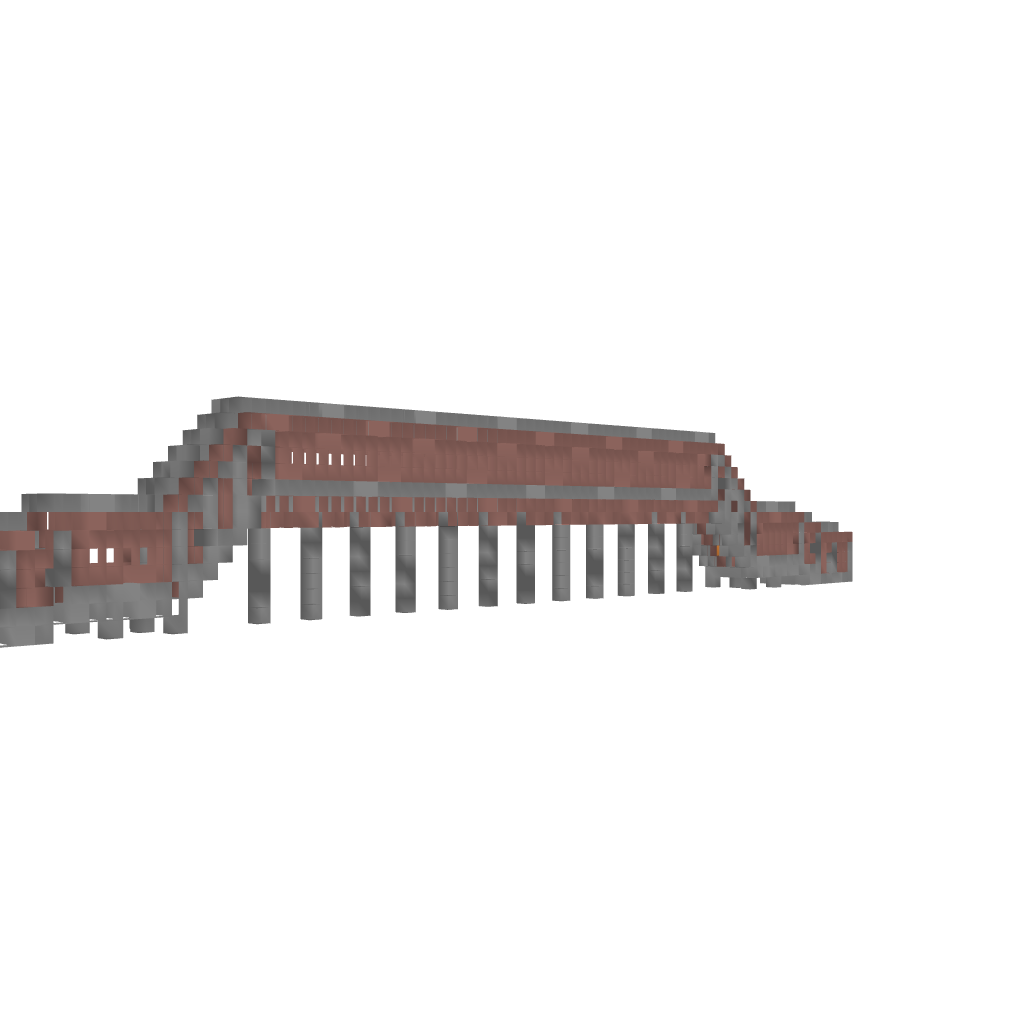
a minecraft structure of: Advanced Minecart Bridge #1 good quality